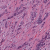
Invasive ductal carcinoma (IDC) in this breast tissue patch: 1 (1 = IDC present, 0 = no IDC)